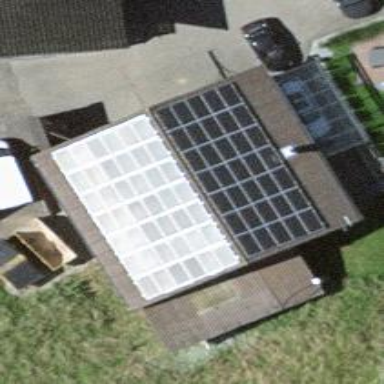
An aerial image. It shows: Solar power generator utilizing photovoltaic technology with solar photovoltaic panels.